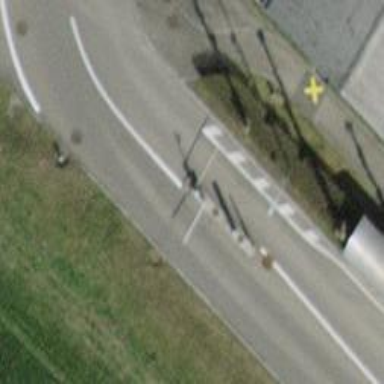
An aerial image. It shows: Lift gate barrier.